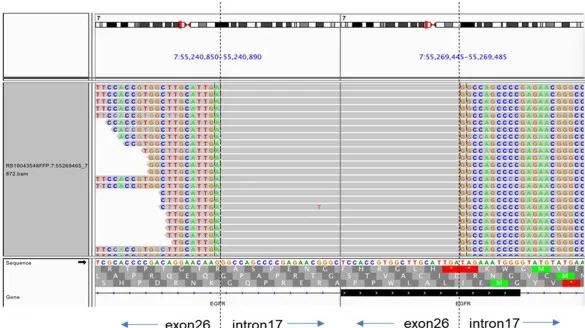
The LUAD patient harboring canonical EGFR-KDD involving exons 18-25. (A) Visualization of canonical EGFR-KDD using the Integrative Genomics Viewer (IGV) browser. The dashed lines indicate the genomic breakpoints.
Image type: pathology (immunostaining)